Минимальное время, которое необходимо, чтобы переплыть в лодке реку, равно $t_{0}$. Ширина русла реки равна $H$. Скорость течения реки постоянна в любом месте русла и в $\beta$ раз больше скорости лодки $(\beta>1)$, плывущей в стоячей воде.
Найдите скорость лодки в стоячей воде.
На какое расстояние снесет лодку за минимальное время переправы?
Определите наименышее расстояние, на которое может снести лодку за время переправы.
Найдите время переправы лодки в том случае, когда ее сносит на минимальное расстояние.
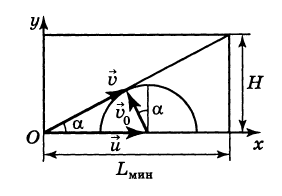
Найдите скорость лодки в стоячей воде.
Ответ: $$ v_{0}=H / t_{0}. $$

На какое расстояние снесет лодку за минимальное время переправы?
Решение: Скорость течения реки $u=\beta v_{0}$; за время переправы лодку снесет на расстояние $L=u t_{0}=\beta v_{0} t_{0}$.
Ответ: $$ L=\beta v_{0} t_{0}. $$

Определите наименышее расстояние, на которое может снести лодку за время переправы.
Решение: Скорость лодки относительно системы координат, связанной с берегом, равна $\vec{v}=\vec{u}+\vec{v}_{0}$ (см. рисунок).  Из рисунка видно, что минимальное расстояние $L_{мин}$ сноса лодки соответствует случаю, когда скорость лодки $\vec{v}$ направлена по касательной к окружности радиуса $v_{0}$. Из подобия треугольников скоростей и расстояний, имеющих общий угол $\alpha$, получим $$ \frac{L_{мин}}{H}=\frac{v}{v_{0}}, $$ и так как $\vec{v} \perp \vec{v}_{0}$, находим $$ L_{мин}=H \frac{v}{v_{0}}=H \frac{\sqrt{u^{2}-v_{0}^{2}}}{v_{0}}=H \sqrt{\beta^{2}-1}. $$
Ответ: $$ L_{мин}=H \sqrt{\beta^{2}-1}. $$

Найдите время переправы лодки в том случае, когда ее сносит на минимальное расстояние.
Решение: Время переправы лодки, когда ее сносит на минимальное расстояние, равно $$ t=\frac{H}{v_{0} \cos \alpha}=\frac{t_{0}}{\cos \alpha}=t_{0} \frac{\beta}{\sqrt{\beta^{2}-1}}. $$
Ответ: $$ t=t_{0} \frac{\beta}{\sqrt{\beta^{2}-1}}. $$
Темы:
T, Механика, Кинематика, Сложение скоростей, Всероссийские